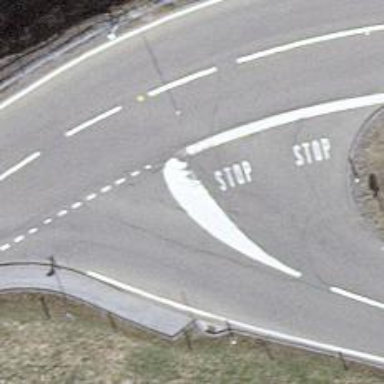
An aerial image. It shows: Road with stop sign.